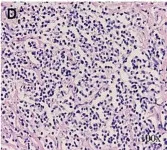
Sclerosis, and ,hyalinization of the wall of small vessels.
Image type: pathology (immunostaining)